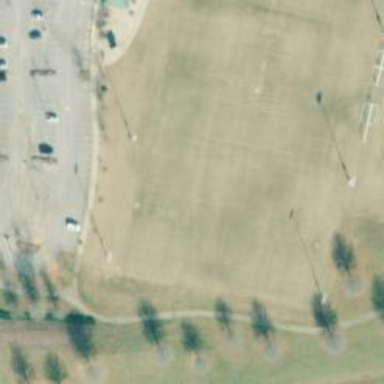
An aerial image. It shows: Soccer pitch with grass surface for leisure and sports.